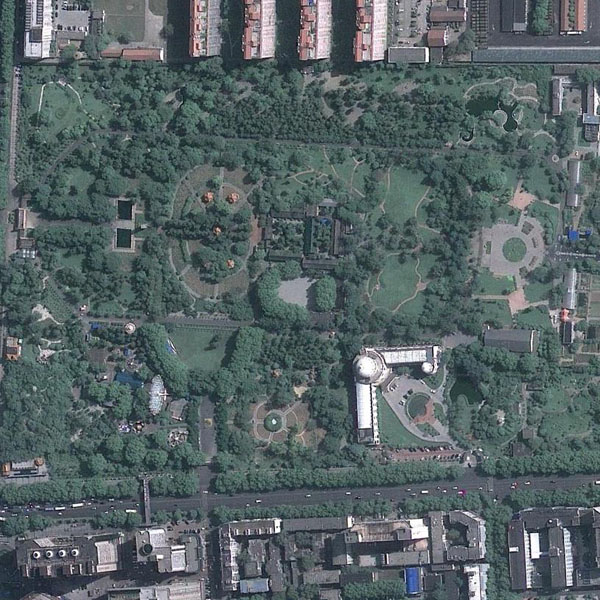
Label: Park